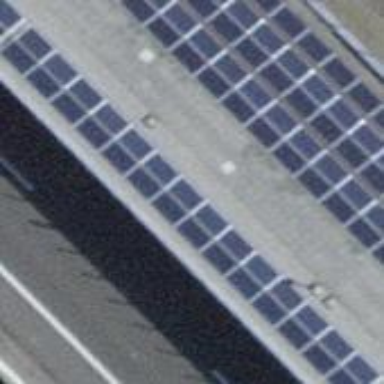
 consisting of solar photovoltaic panels."